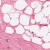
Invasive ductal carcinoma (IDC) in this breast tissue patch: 0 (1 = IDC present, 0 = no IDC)